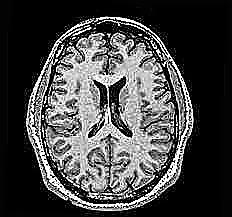
Label: notumor